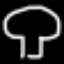
Label: mushroom